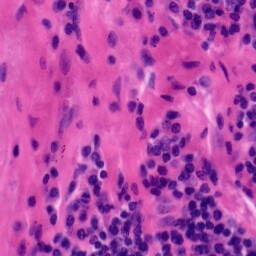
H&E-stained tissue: Tonsil